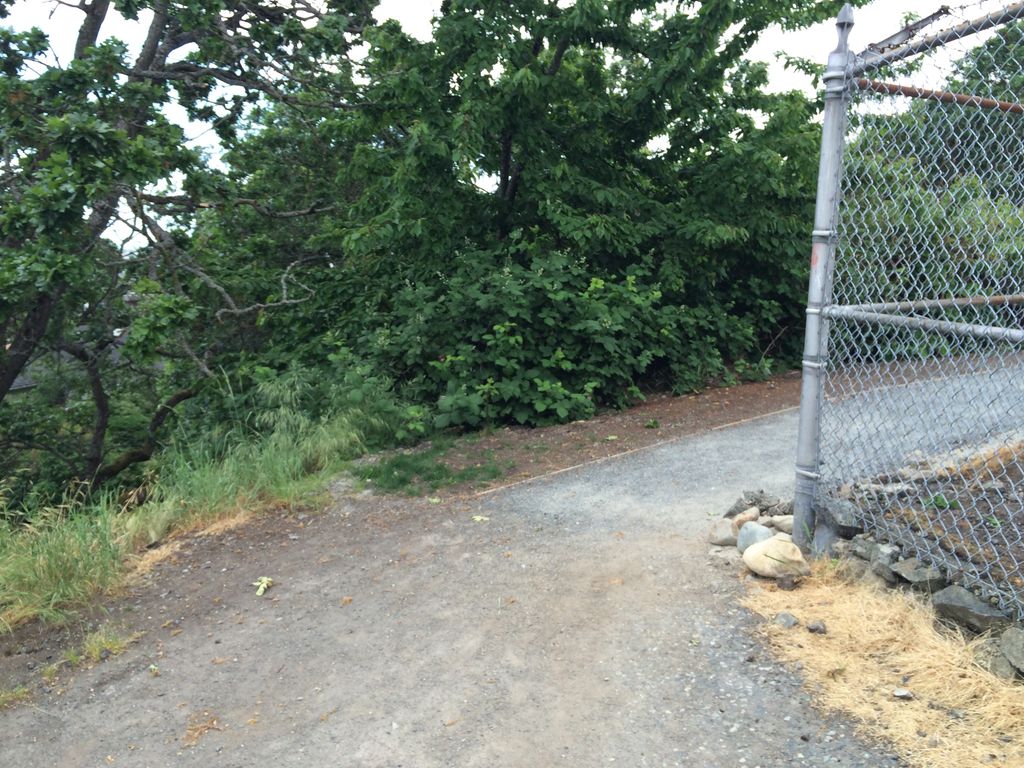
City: victoria